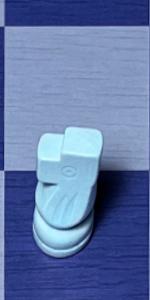
Label: Knight_White